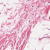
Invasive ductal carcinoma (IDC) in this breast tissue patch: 0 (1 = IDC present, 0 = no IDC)